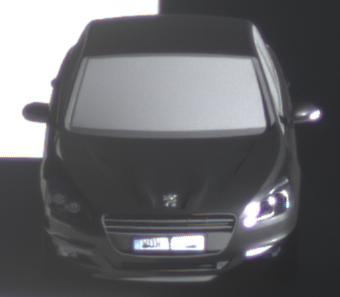
Make: Peugeot
Model: 508 120 VTi
Detailed model: 508 (I) Limousine
Model produced from: 2011/03
Model produced until: 2014/05
Doors: 4
Color: black
Road condition: dry road
Daytime: morning or afternoon
Contrast: high contrast